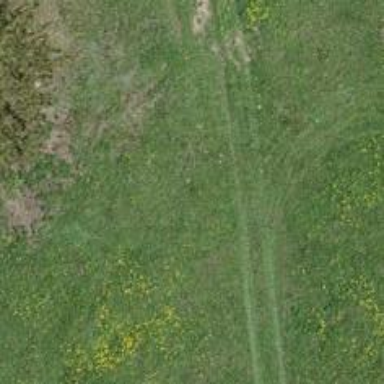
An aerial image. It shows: Track with very rough surface.